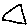
Label: triangle